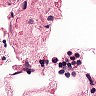
Metastatic tissue present: no